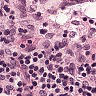
Metastatic tissue present: no